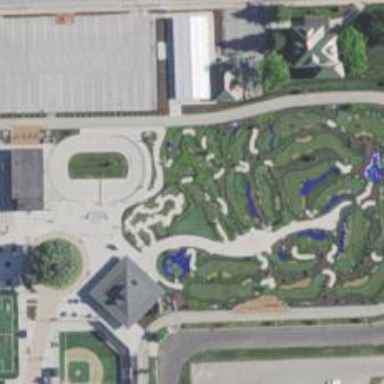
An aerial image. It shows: Miniature golf course.